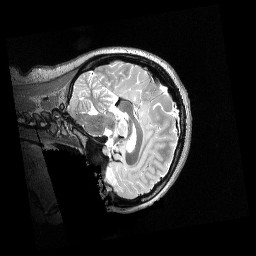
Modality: T2w
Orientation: sagittal
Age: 19
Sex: female
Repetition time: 3.2 s
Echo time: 0.563 s